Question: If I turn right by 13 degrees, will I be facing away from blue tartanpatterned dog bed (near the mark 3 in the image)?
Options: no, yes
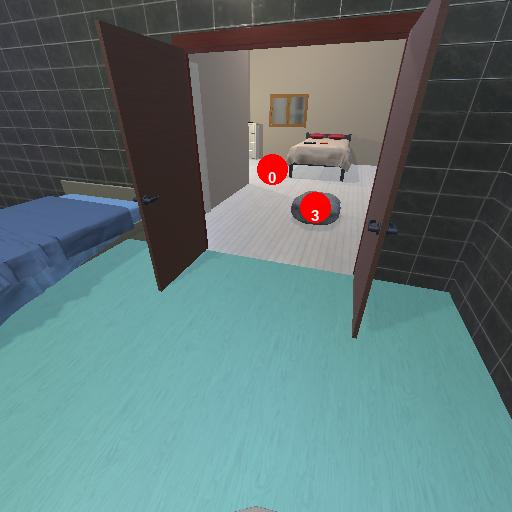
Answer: no